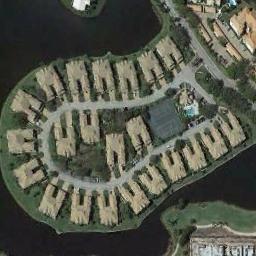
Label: dense_residential